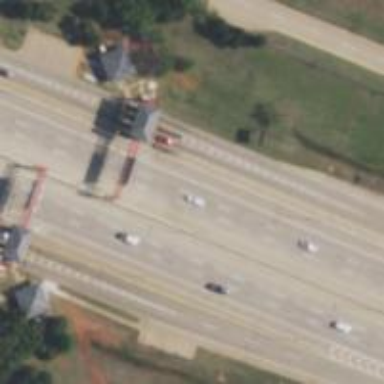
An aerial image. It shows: Toll gantry on the road.